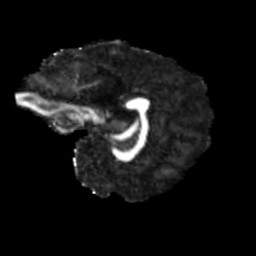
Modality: FA
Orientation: sagittal
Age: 38
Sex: female
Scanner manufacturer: siemens
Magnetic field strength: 3 T
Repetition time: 3.23 s
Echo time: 0.0892 s